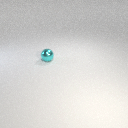
small cyan metal sphere